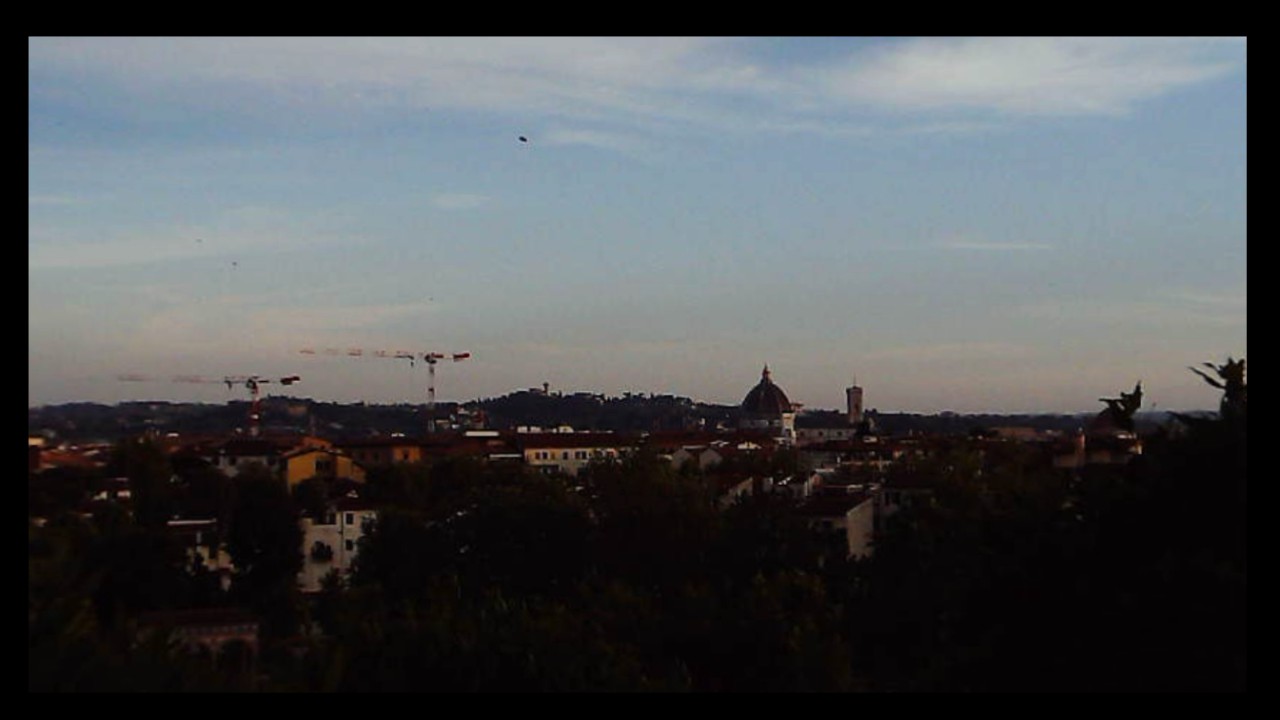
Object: DarwinFPV cineape20